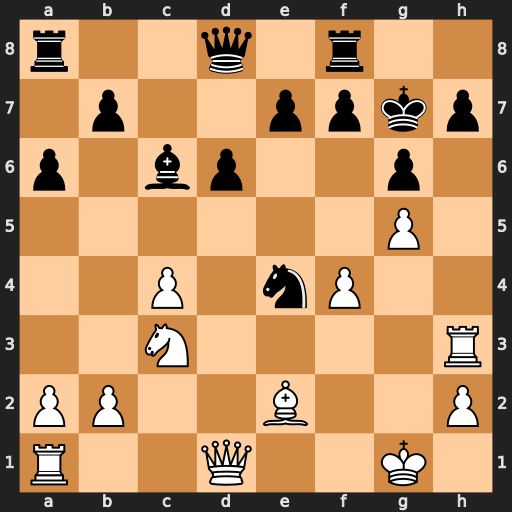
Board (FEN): r2q1r2/1p2ppkp/p1bp2p1/6P1/2P1nP2/2N4R/PP2B2P/R2Q2K1
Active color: w
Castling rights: -
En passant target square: -
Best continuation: Nxe4 Bxe4 Qd4+ e5 Qxe4